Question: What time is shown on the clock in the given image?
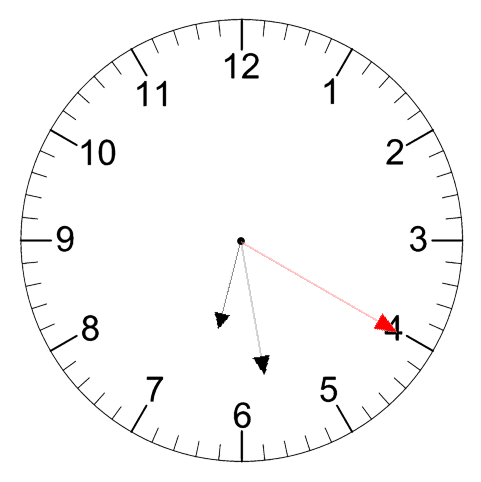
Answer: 06:28:20